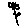
Label: flower